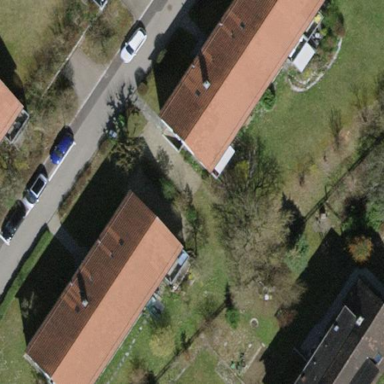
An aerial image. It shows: Apartments building with tiled roof.